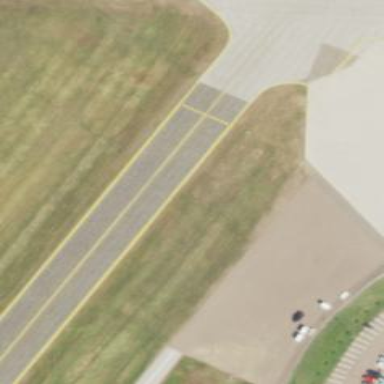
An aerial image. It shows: Apron at the airport.